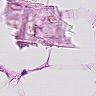
Metastatic tissue present: no